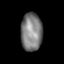
Tissue: lung
Cell type: Epithelial cells
Senescence score: 0.2364
Nuclear area (px): 800
Mean DAPI intensity: 125.009